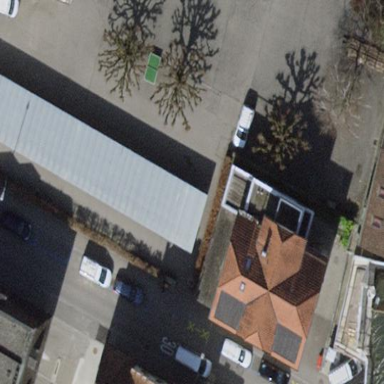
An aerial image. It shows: Building with bicycle parking amenities.